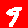
Digit: 9